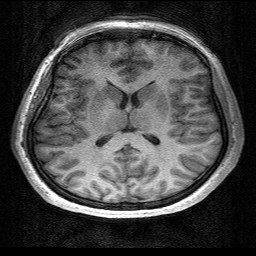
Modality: T1w
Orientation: coronal
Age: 21
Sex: female
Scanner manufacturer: siemens
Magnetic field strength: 3 T
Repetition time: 2.53 s
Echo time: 0.00267 s